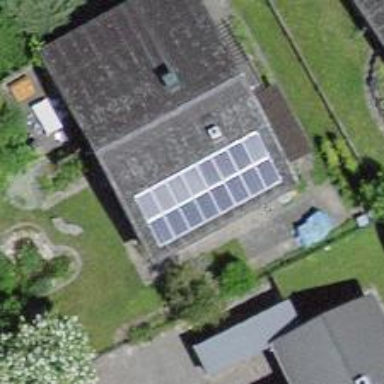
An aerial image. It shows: Solar power generator using photovoltaic method with solar photovoltaic panel types.